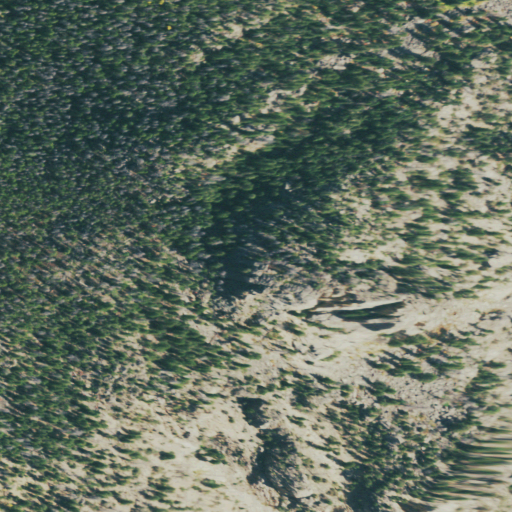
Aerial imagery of mountain in Colorado named Boston Peak containing grassland and shrub